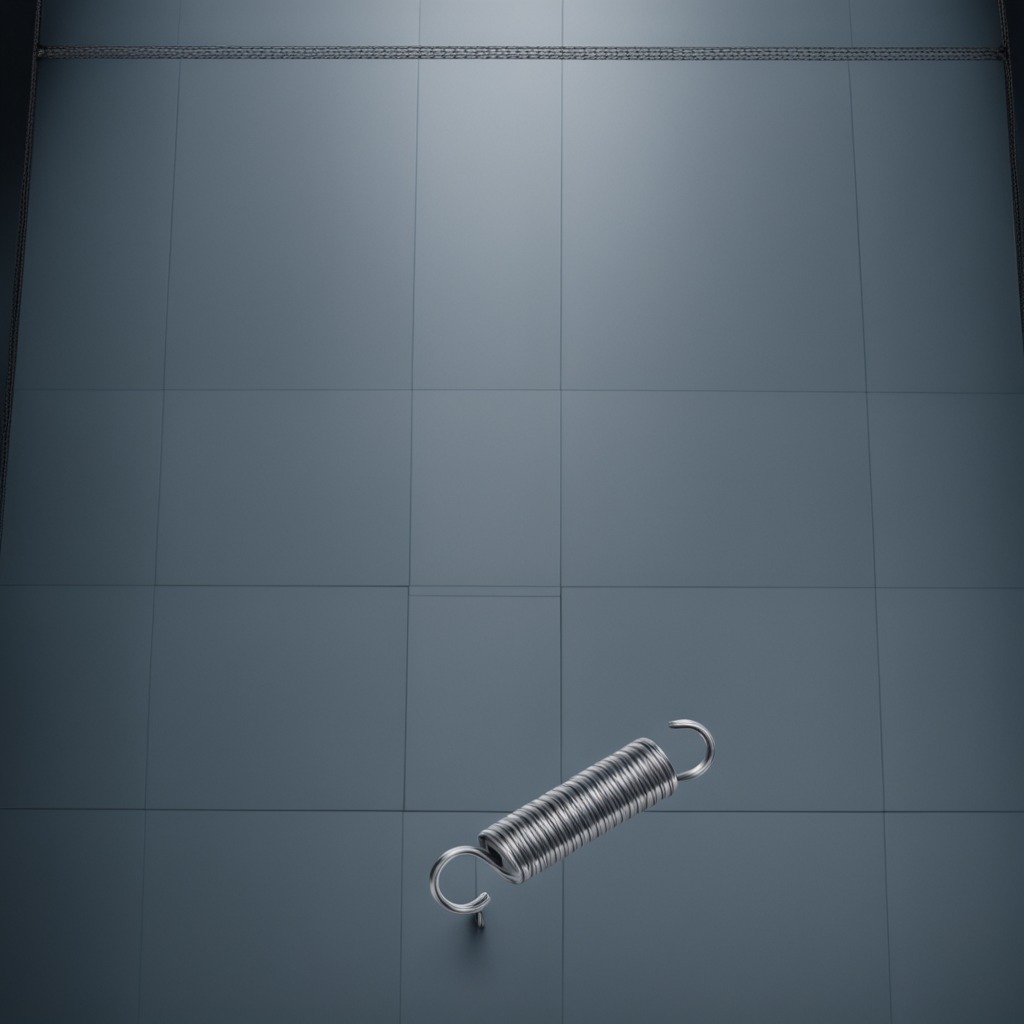
A coiled metal spring is lying on a toolbox surface in an airplane hangar workshop.